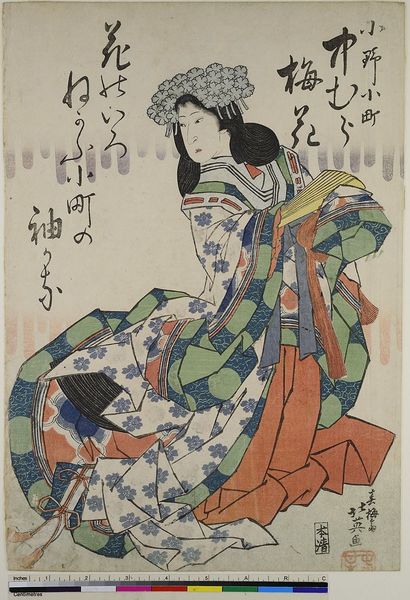
Titel: Der Schauspieler Nakamura Baika als Ono no Komachi
Künstler: Shunbaisai Hokuei
Standort: Hamburg
Institution: Museum für Kunst und Gewerbe Hamburg
Schlagwörter: blau, weiß, gelb, grün, schwarz, rot, flächig, fächer, theater, holzschnitt, schriftzeichen, druckgraphik, druckgrafik, text, stempel, zeit, schauspieler, farbholzschnitt, brlau, schauspielerin, kimono, kabuki, edo, jaoan, reproduktionen, druckerzeugnisse, theateraufführung, ukiyo